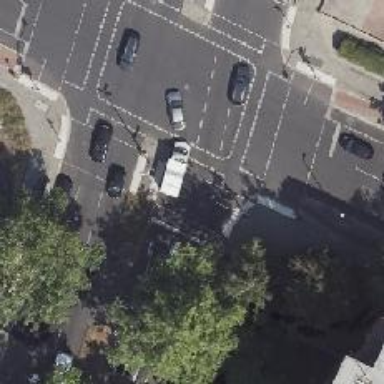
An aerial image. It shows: Road crossing with traffic signals.